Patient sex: F
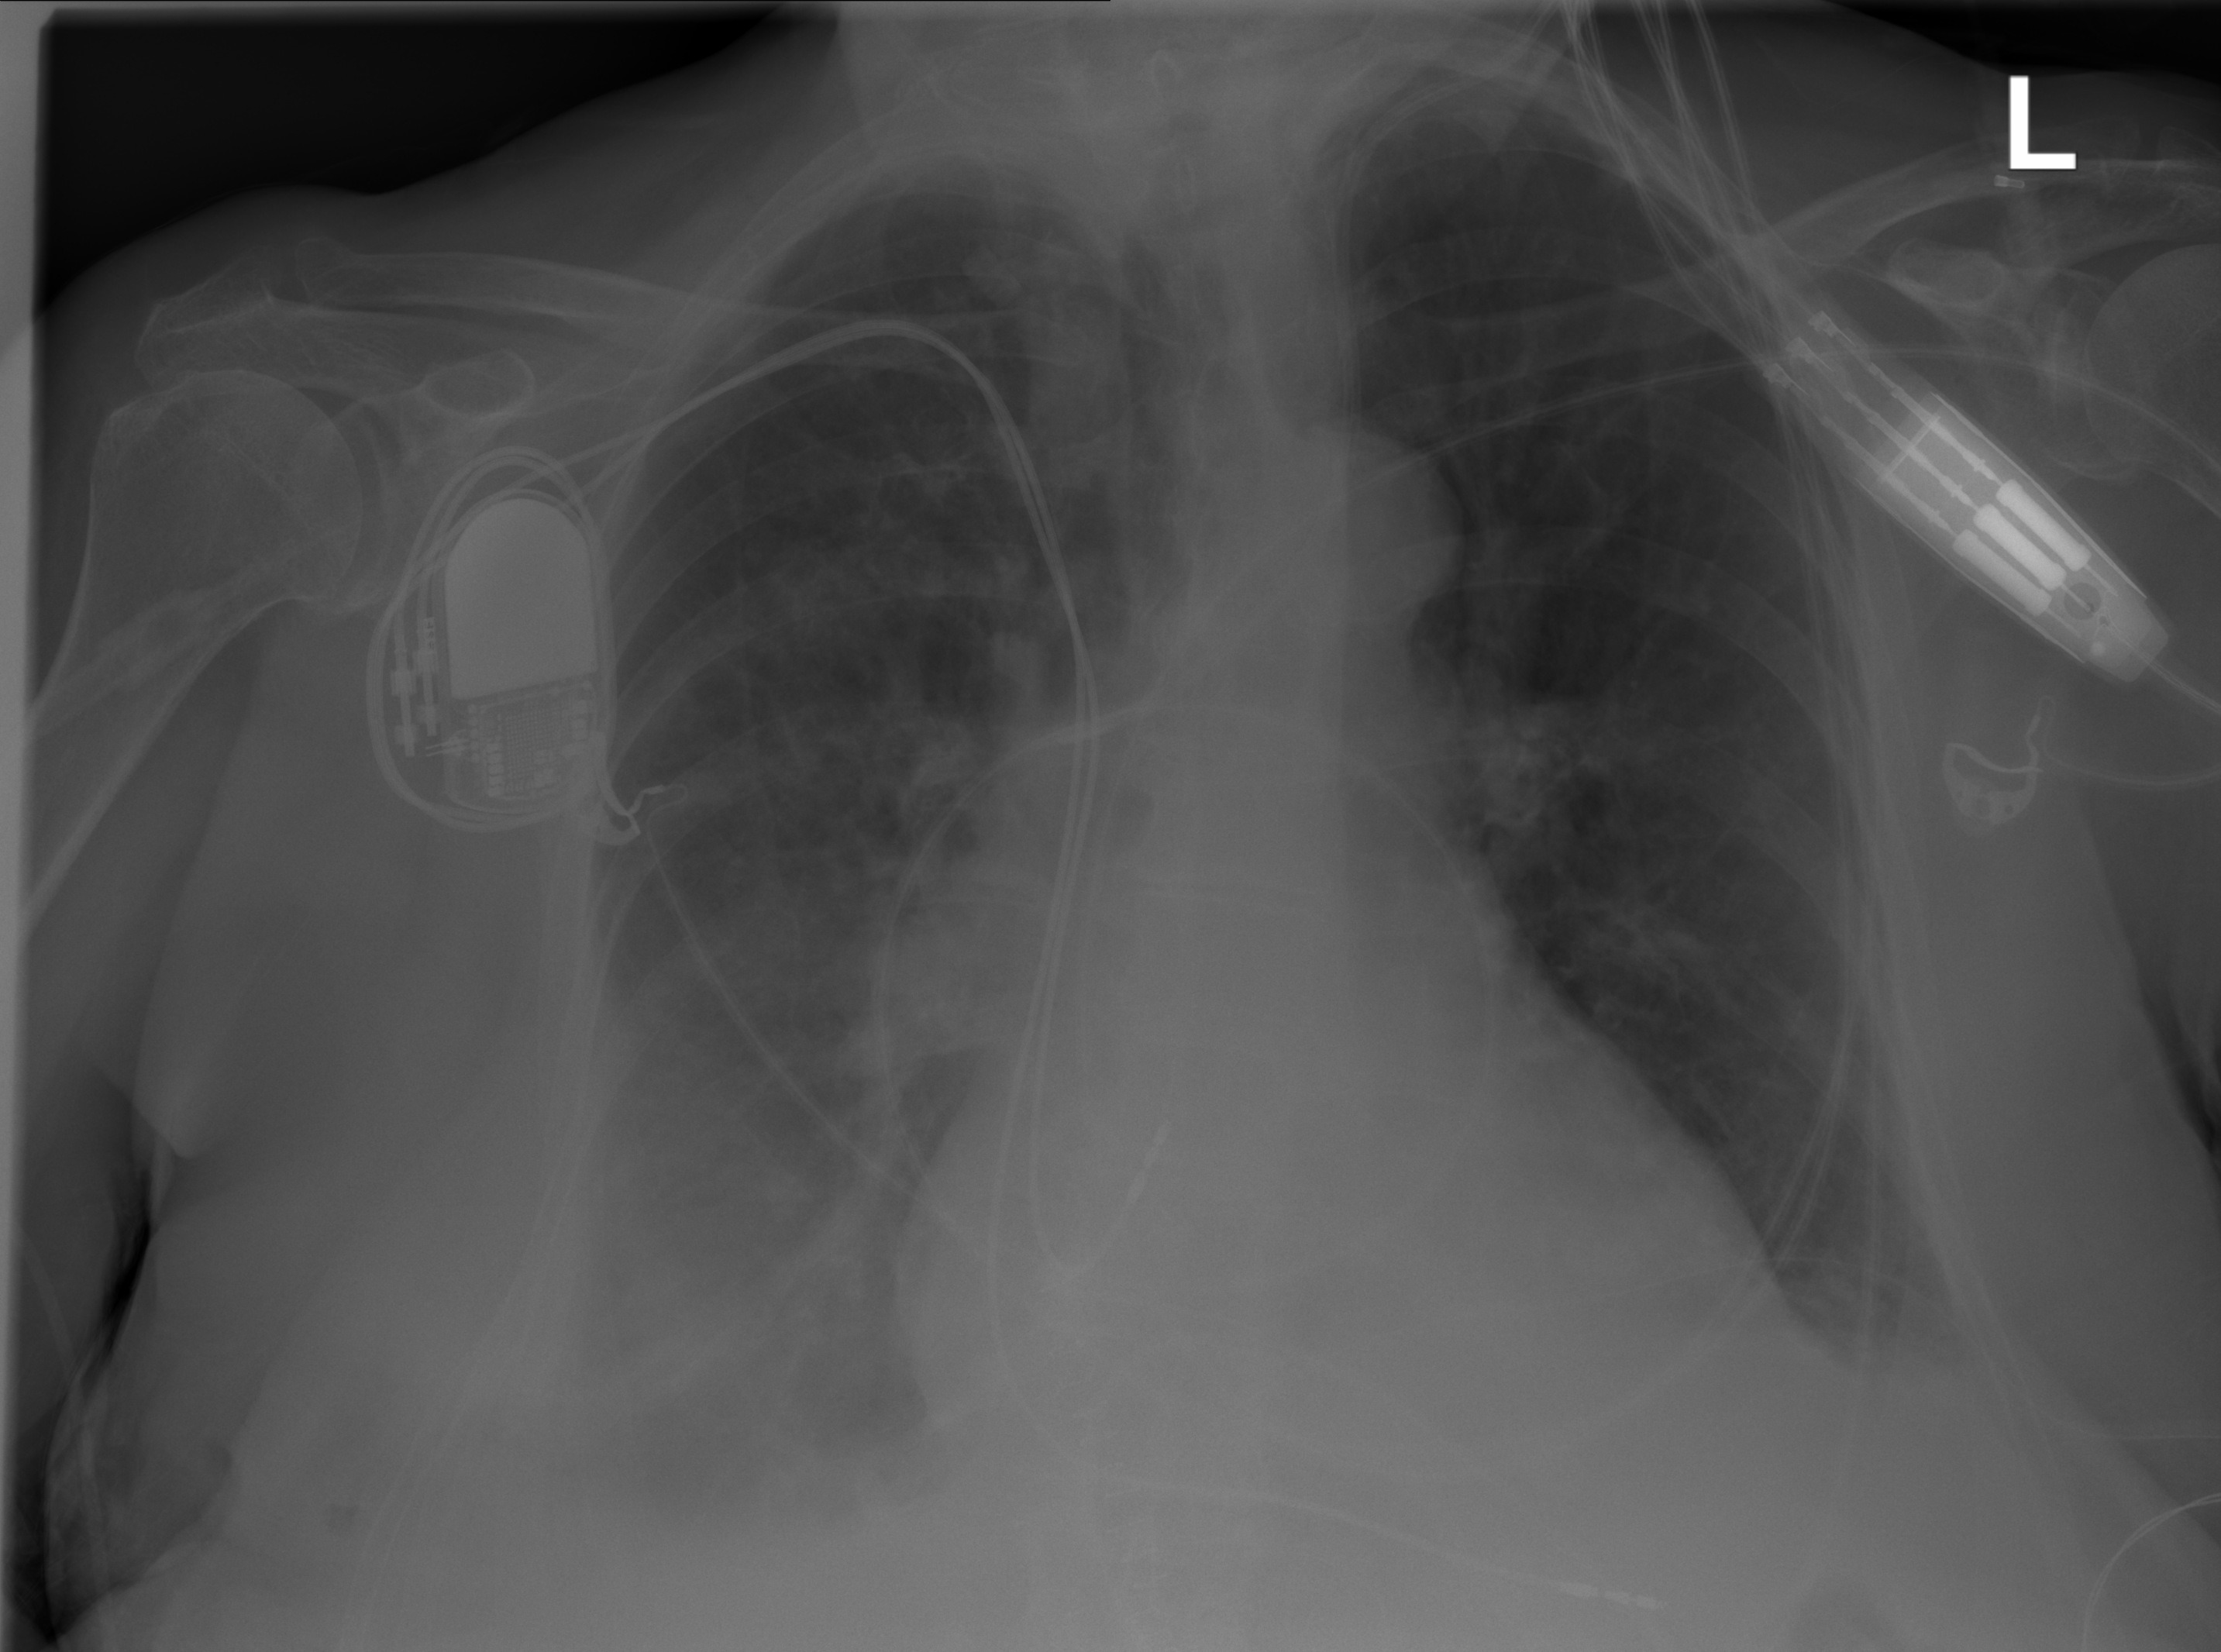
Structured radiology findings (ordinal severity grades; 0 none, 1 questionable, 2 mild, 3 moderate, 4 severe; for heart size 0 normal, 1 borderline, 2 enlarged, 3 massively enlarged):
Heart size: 0
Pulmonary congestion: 0
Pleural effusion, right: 2
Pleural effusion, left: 1
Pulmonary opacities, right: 1
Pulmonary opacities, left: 0
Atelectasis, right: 2
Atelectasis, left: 0